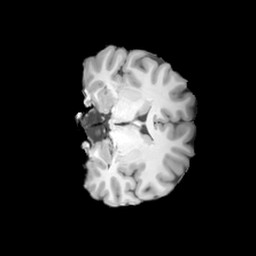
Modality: T1w
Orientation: coronal
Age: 23
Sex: female
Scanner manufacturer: siemens
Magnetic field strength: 3 T
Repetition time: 2 s
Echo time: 0.0024 s